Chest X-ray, PA view. Patient: 11 years old, sex F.
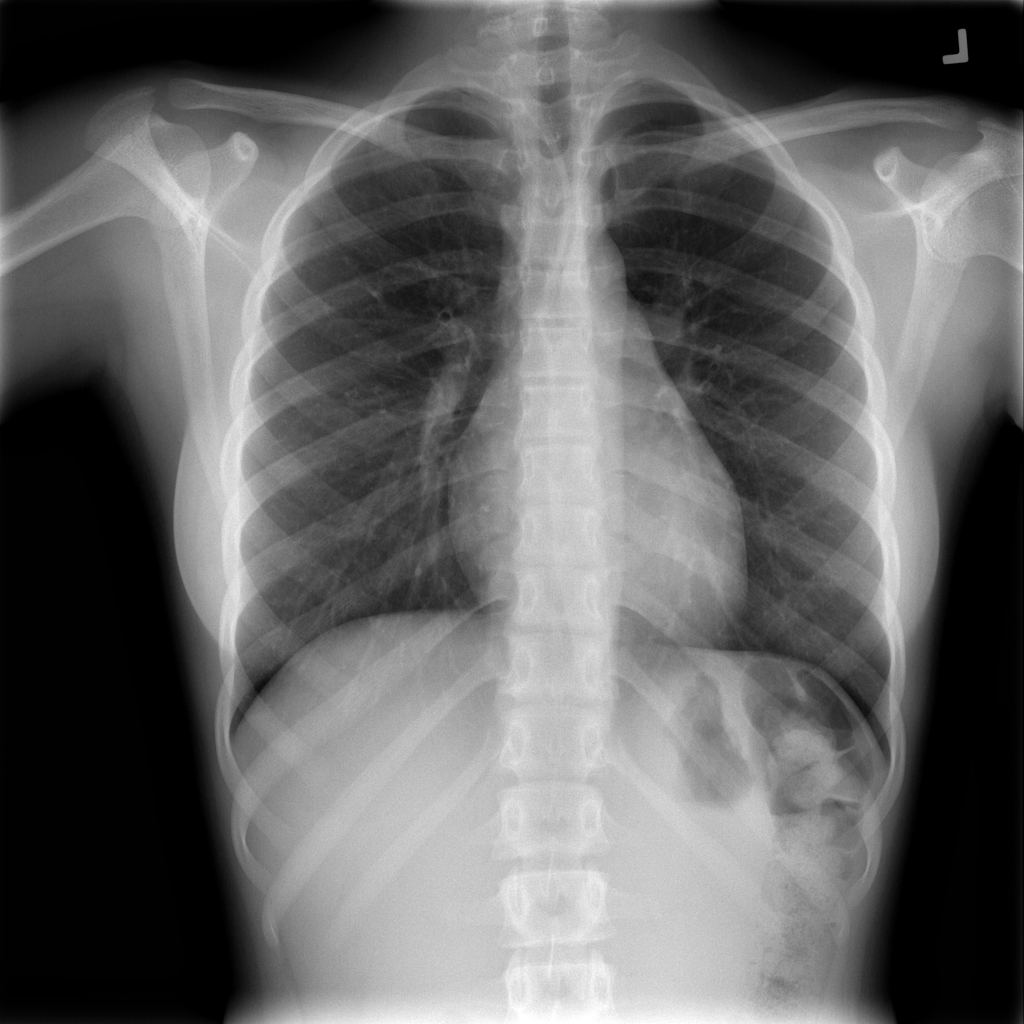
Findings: No Finding